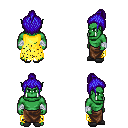
a pixel art fantasy rpg character, male body template, orc, green skin, yellow tattered cape, robe skirt, blue short topknot hairstyle, white cloth bandages, gray slippers, four views (front, back, left, right), 2x2 character sprite sheet, small pixel art, hard edges, no anti-aliasing